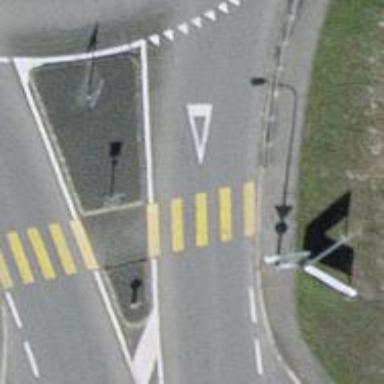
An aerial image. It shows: Zebra crossing on the road.